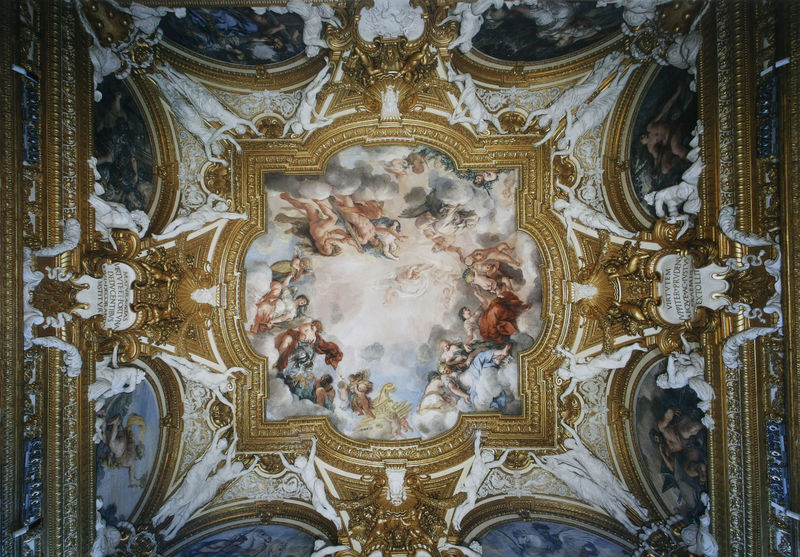
Titel: Gewölbe des Sala di Giove
Künstler: Pietro da Cortona
Standort: Florenz
Institution: Palazzo Pitti
Schlagwörter: akt, blau, gemälde, gott, himmel, mann, nackt, weiß, wolken, frauen, menschen, braun, frau, marmor, männer, raum, rot, tuch, wolke, malerei, architektur, barock, halten, lang, rahmen, spiegel, kirche, figur, gold, mantel, decke, rund, engel, putte, statue, relief, schrift, ansicht, italien, rand, figuren, kuppel, detail, symmetrie, inschrift, ornamente, verzierung, stuck, foto, oben, rit, gewölbe, religion, stern, dom, geld, text, fliegend, hässlich, beschriftung, mythologie, personifikation, göttin, zwickel, kathedrale, gestalten, verziert, fries, wappen, sims, schnörkel, gesims, statuen, mensche, christus, jesus, dekce, götter, kirchenraum, religiös, kassetten, heilige, muschel, deckengemälde, fresko, muscheln, gips, jünger, putten, bemalung, mittelfeld, maria, reliefs, putti, leisten, vergoldung, sechseck, kassette, bauplastik, göttinnen, deckenmalerei, latein, beschriftet, apotheose, medaillons, illusionsmalerei, papalst, scheinarchitektur, deckenfresko, kartuschen, heiligen, italine, deckenbild, iluusion, illlusionsmalerei, allerdorie, apotheos, jüngel